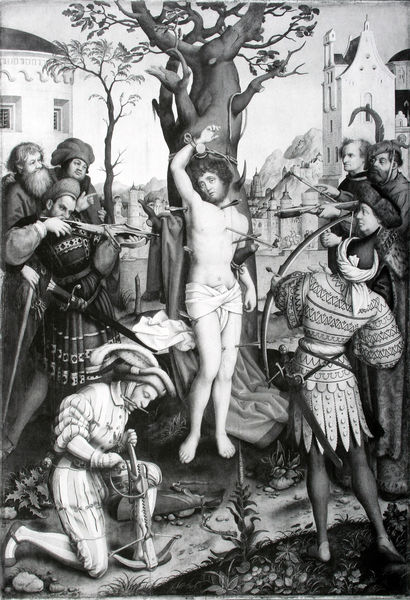
Titel: Martyrium des hl. Sebastian, Sebastiansaltar, Mitteltafel
Künstler: Hans d.Ä. Holbein
Standort: München
Institution: Alte Pinakothek
Schlagwörter: arch, church, crowd, hat, men, people, religious, soldier, soldiers, sword, swords, white, black, painting, windows, plant, feather, man, naked, sky, tree, building, hill, house, tower, trees, death, armor, armour, feet, plants, black and white, castle, army, beard, saint, dead, rope, crucifixion, town, baum, public, leaves, renaissance, jesus, buildings, hut, branches, chest, crucifix, paint, mittelalter, humans, christian, stones, bible, arrow, bow, evil, kill, turban, murder, crucify, bogen, scimitar, crossbow, florenz, sacrifice, kneel, execution, shoot, shooting, arrows, bow and arrow, stab, torture, attack, turbans, schwert, italien, loincloth, punishment, bows, tied, scabbard, bound, suffer, die, sacrafice, sebastian, palnts, huntsman, marter, archers, hung, bolt, bolts, crucificx, crossbows, seil, huntsmen, harpoon, märtyrer, pfeile, messina, folter, heiliger sebastian, armbrust, martyrium, fessel, fesseln, castellation